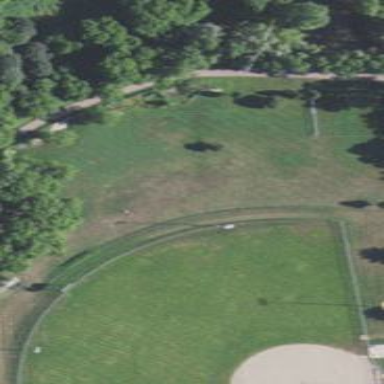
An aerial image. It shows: Dog park for leisure land.